The image is an STFT spectrogram (time versus frequency) of a rotating-machine vibration signal. Based on the visible evidence, which rotor condition applies: normal, misalignment, unbalance, looseness?
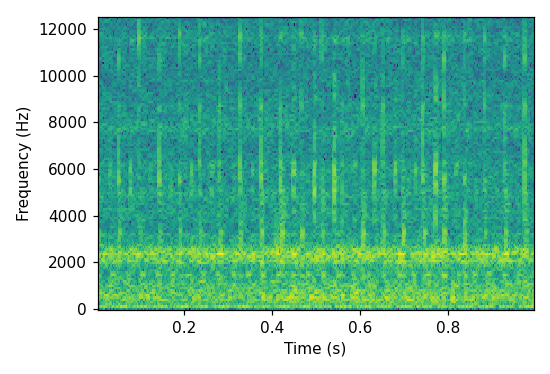
Answer: looseness